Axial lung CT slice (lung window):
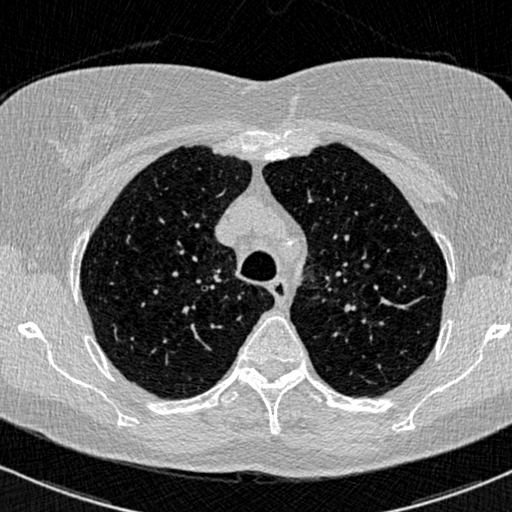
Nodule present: yes
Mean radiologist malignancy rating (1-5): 2.75